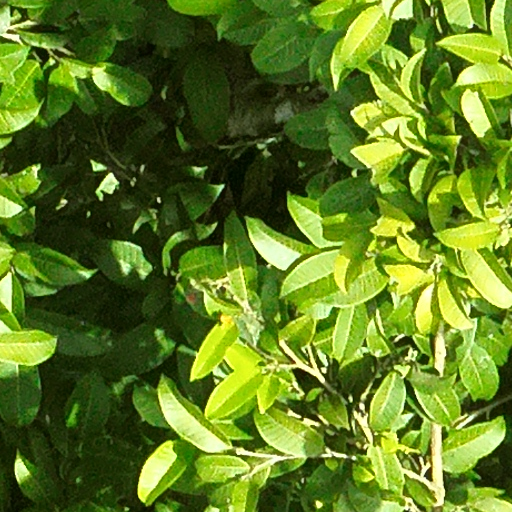
Species: Brosimum alicastrum
GBIF accepted scientific name: Brosimum alicastrum
Crown area (m\u00b2): 302.883